Field crop: tomato
Growth stage: 2
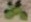
Species: solanum